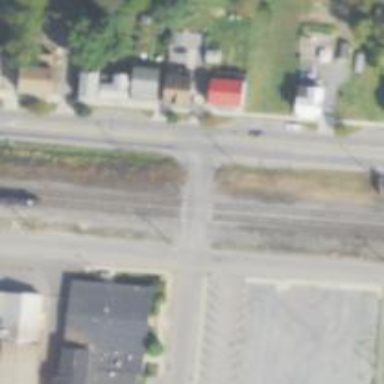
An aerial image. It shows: Railway level crossing.